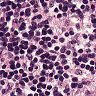
Metastatic tissue present: no